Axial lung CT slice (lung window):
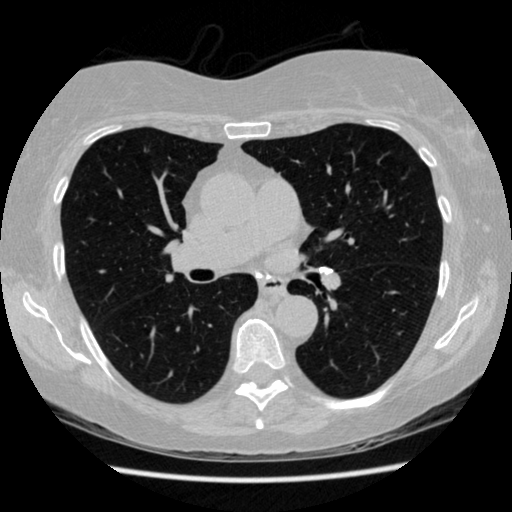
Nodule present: no